Interaction volume radius: 5 \u00c5
Interaction volume height: 50 \u00c5
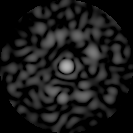
Disorder parameter: 0.8491